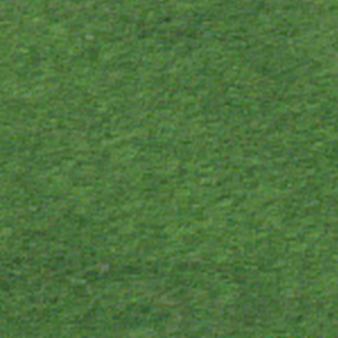
Label: other